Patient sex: F
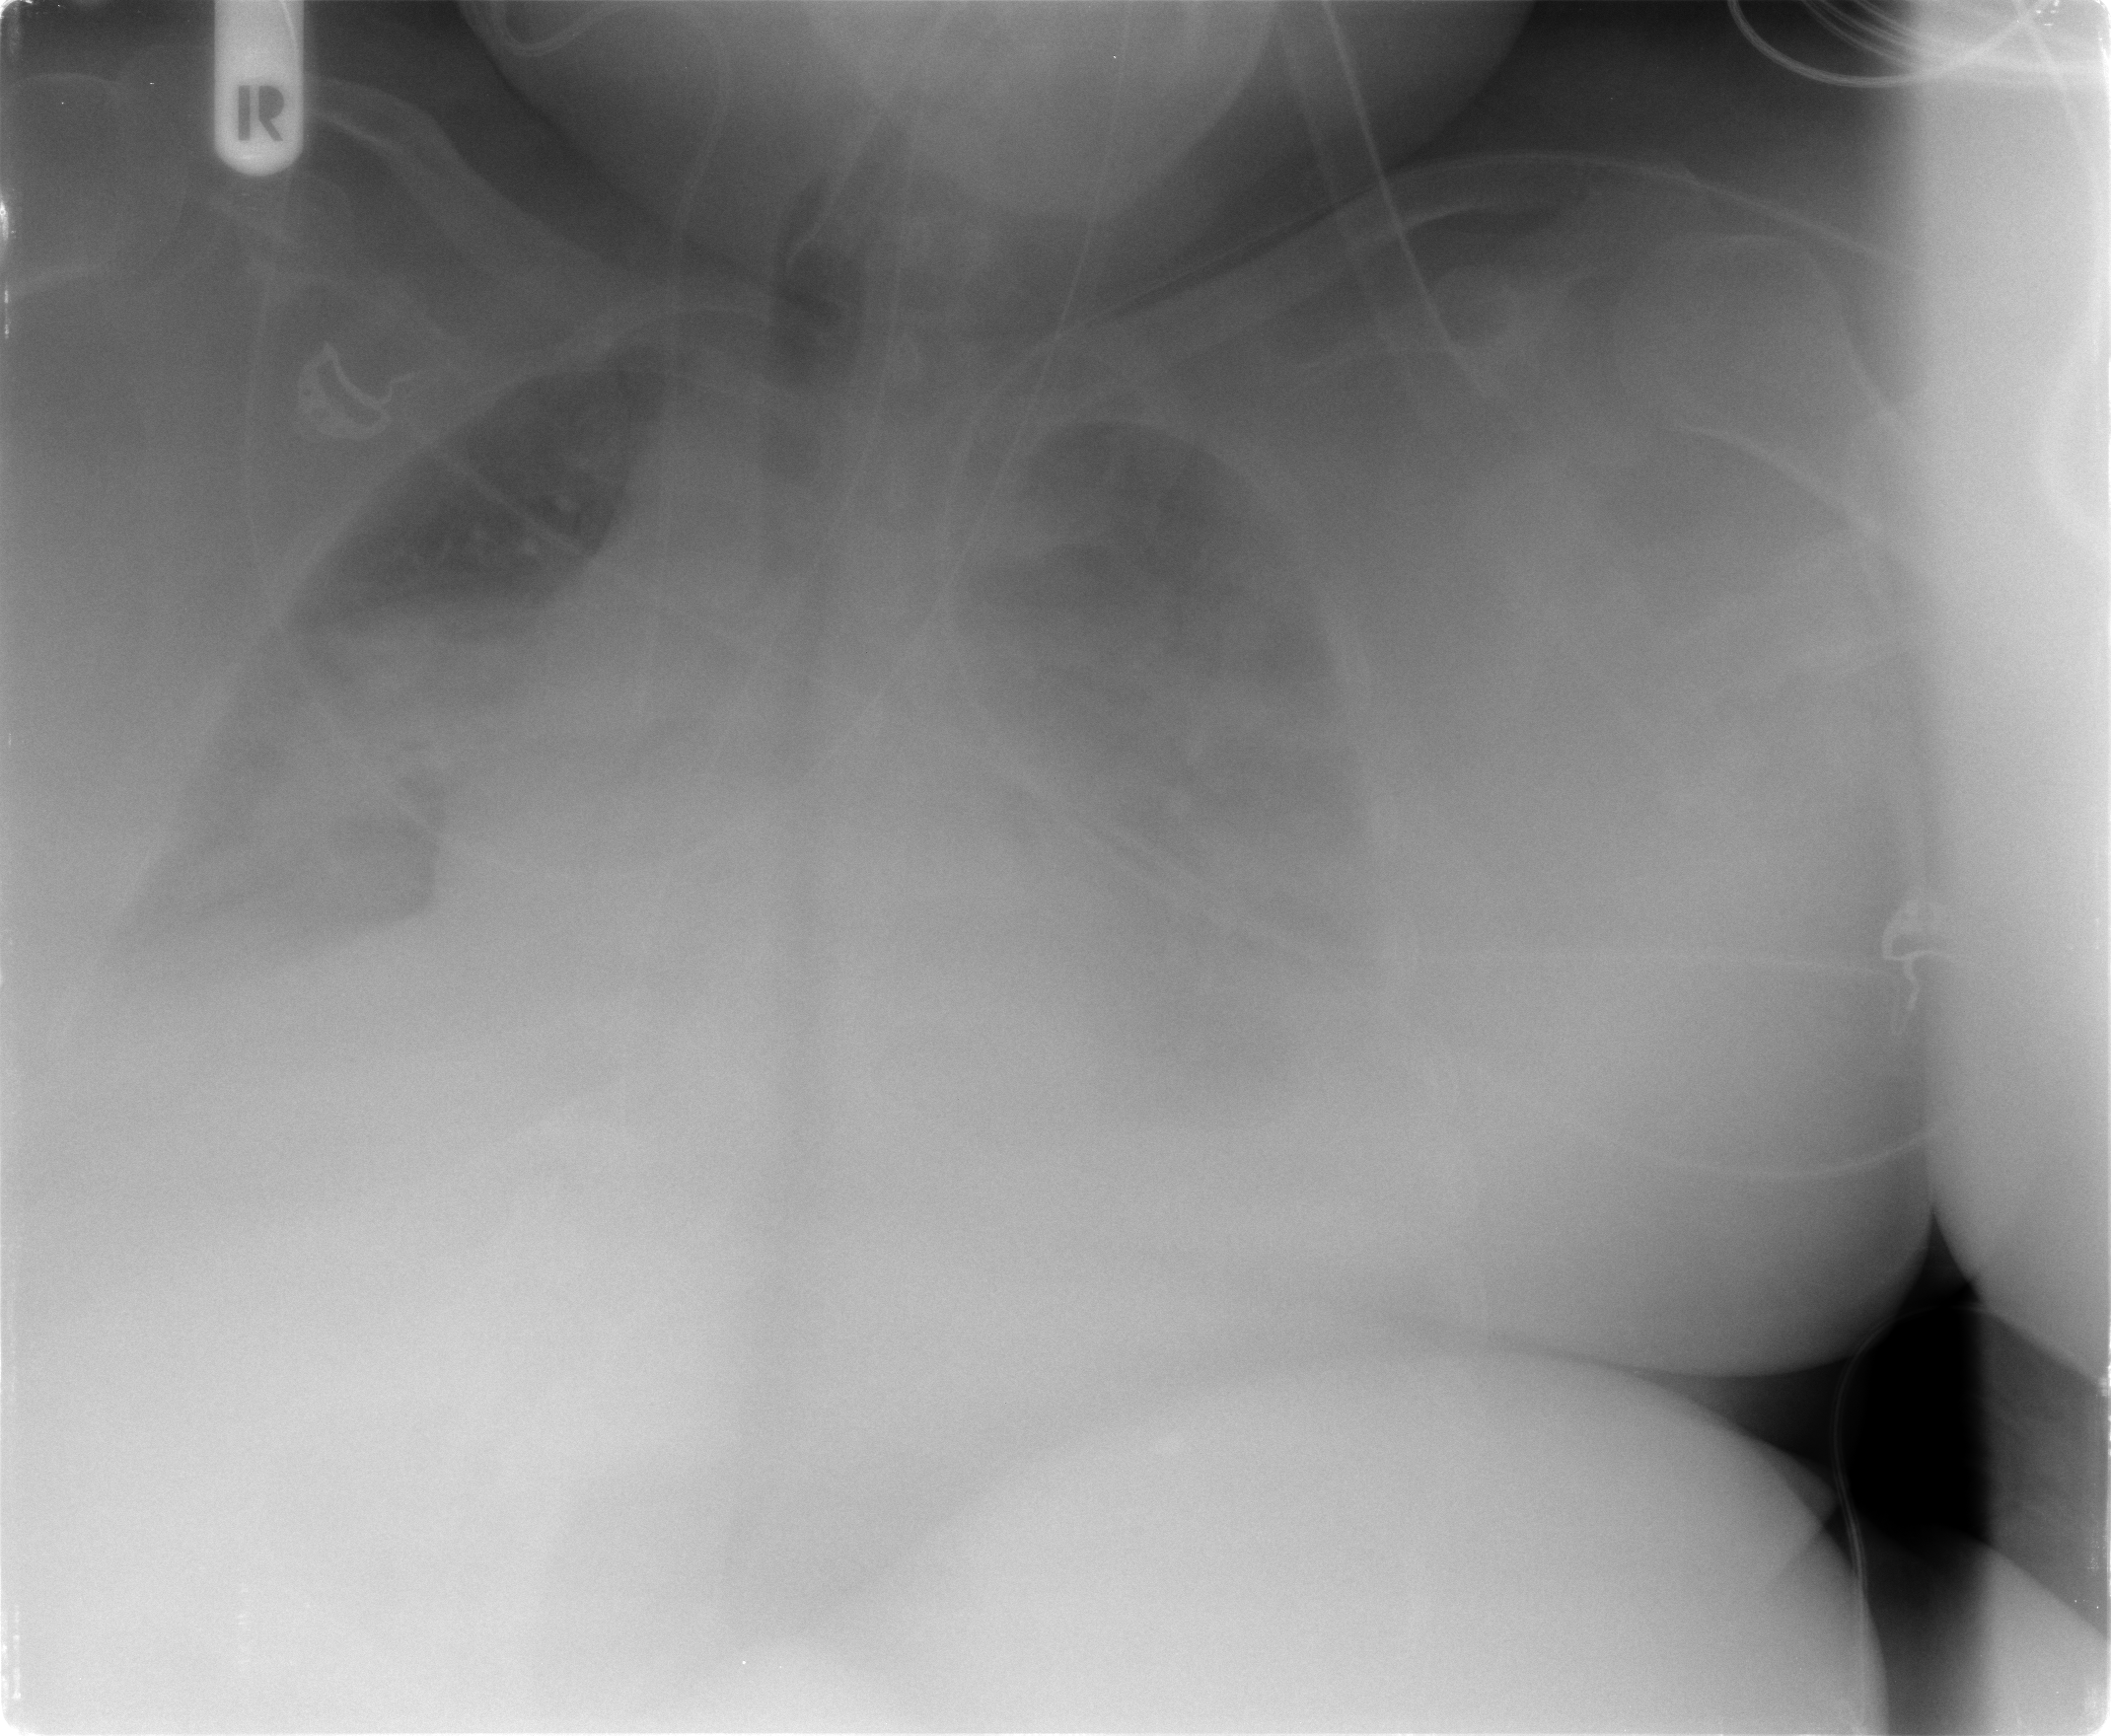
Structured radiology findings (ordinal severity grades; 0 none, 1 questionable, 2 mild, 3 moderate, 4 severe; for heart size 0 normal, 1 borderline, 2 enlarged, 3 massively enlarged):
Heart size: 2
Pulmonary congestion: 4
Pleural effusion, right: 3
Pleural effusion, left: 3
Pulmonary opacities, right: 3
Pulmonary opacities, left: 4
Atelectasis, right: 3
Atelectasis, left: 4